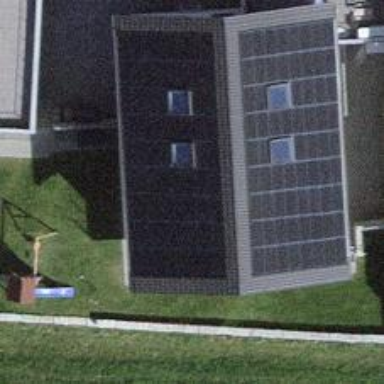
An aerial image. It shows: Solar power generator using photovoltaic panels.